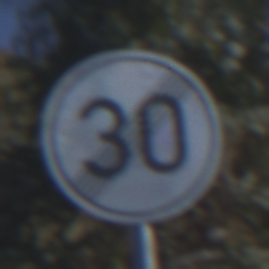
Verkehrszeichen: EndeGeschwindigkeit30
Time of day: MorningAfternoon
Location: Outdoor (Nature)
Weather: Clear
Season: NotSpecified
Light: Natural